Question: The title may be a bit misleading, so let me clarify: I don't want to know how to rename a connection string or db name. What I'm trying to find out is how would I create a friendly label for my database connections in SQL Management Studio?
e.g. I have the following connections:

I want to rename them to something else, e.g. "dev server", "PreProd", "Live", or whatever the case may be. I thought I could easily do this in SSMS, but apparently I can't.
I'm always worried that I may inadvertently make a change on the wrong server and having a nice friendly name will go a long way in preventing it.
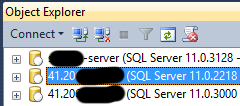
Answer: I've struggled for years with SSMS database connections that don't have friendly names but are stuck with an IP address or a server/database name. You'd think MS would have provided ways for users to manage these by now, but no.
Something you might consider is using registered servers. SSMS 17 (I don't know about earlier versions) has these and I find them easier to use because you name them whatever you want.
Invoke View/Registered servers to show that pane, then expand the Database Engine node. Right-click the Local Server Groups node and then New Server Registration. Fill out the fields putting whatever you want for a name in the Registered server name box, and test the connection. Once it works, click the save button and you're done. Double-clicking the new registered server connection connects you to the database and opens up the object explorer.
I also switched my startup options (Tools/Options.../Environment/Startup) "At startup" choice to "Open empty environment". This brings up the IDE without prompting me to immediately connect to a database.